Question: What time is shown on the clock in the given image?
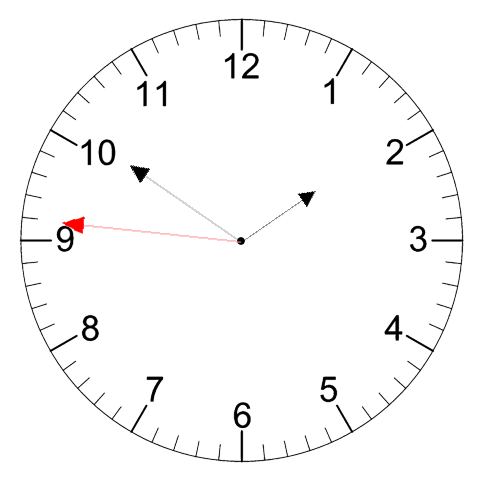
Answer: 01:50:46